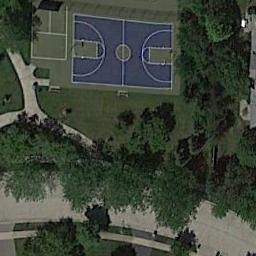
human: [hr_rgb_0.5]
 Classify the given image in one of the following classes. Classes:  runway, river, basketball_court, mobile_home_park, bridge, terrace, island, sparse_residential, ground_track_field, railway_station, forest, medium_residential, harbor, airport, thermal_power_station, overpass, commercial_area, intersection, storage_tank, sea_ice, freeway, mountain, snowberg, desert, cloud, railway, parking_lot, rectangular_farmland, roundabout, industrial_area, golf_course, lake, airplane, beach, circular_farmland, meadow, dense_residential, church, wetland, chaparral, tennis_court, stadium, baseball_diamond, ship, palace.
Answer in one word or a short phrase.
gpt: basketball_court